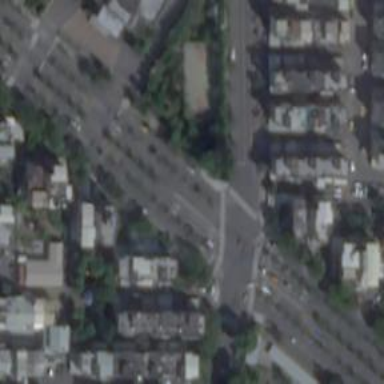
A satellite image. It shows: Marked crossing on the road.